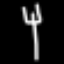
Label: fork